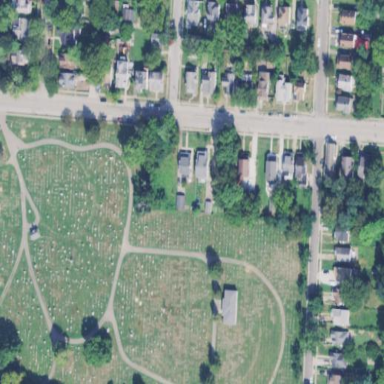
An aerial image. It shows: Cemetery.